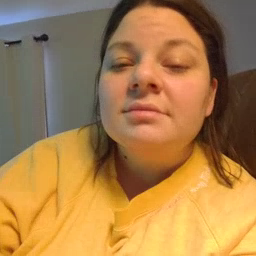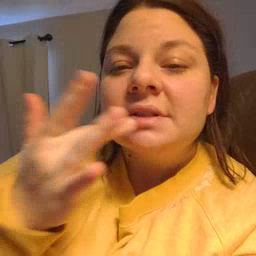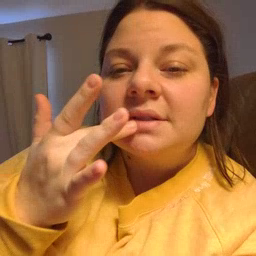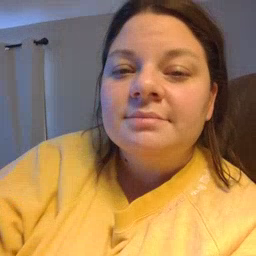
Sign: taste